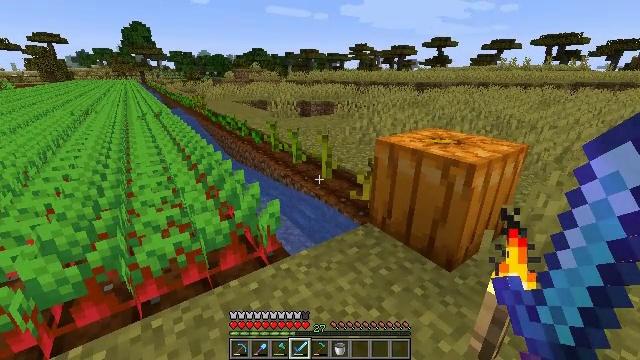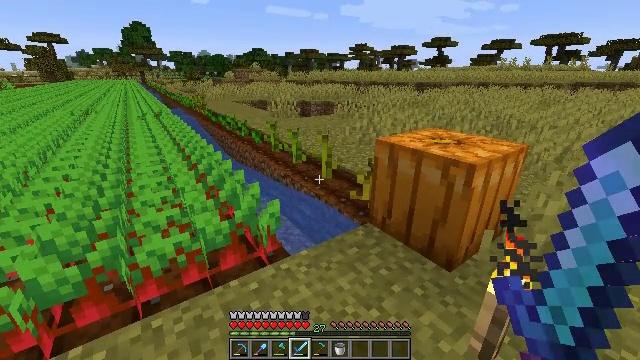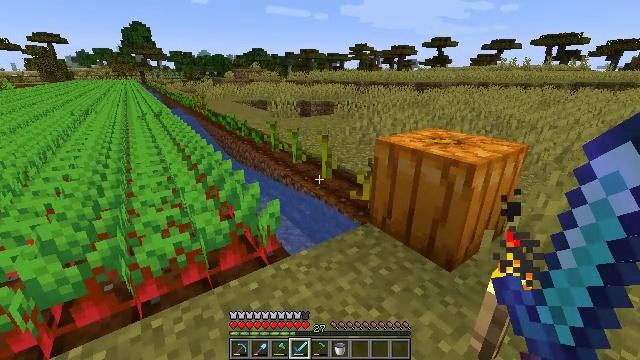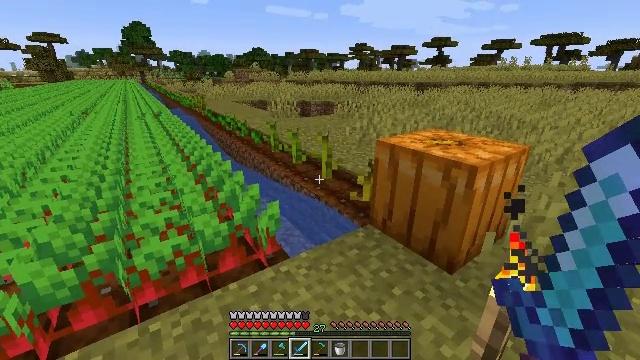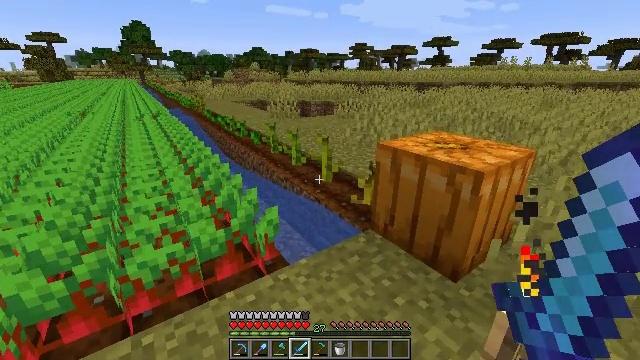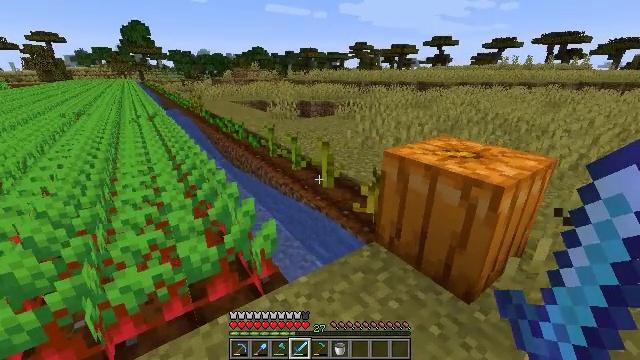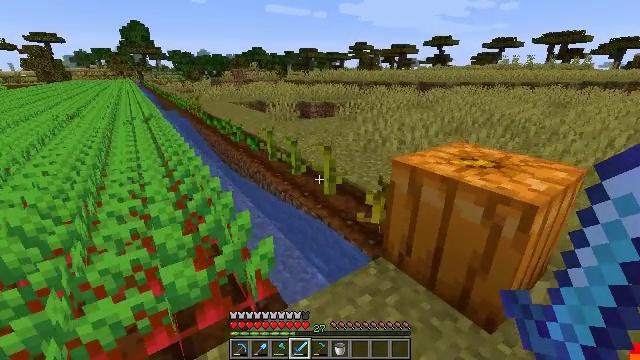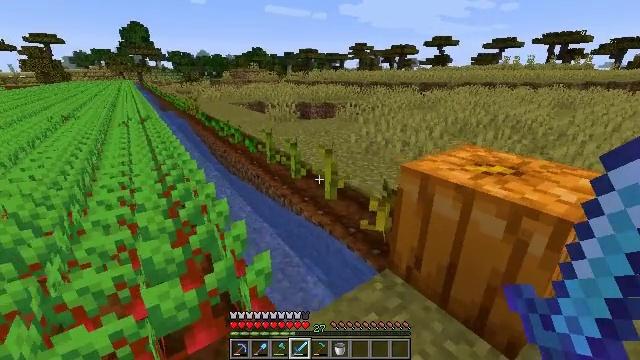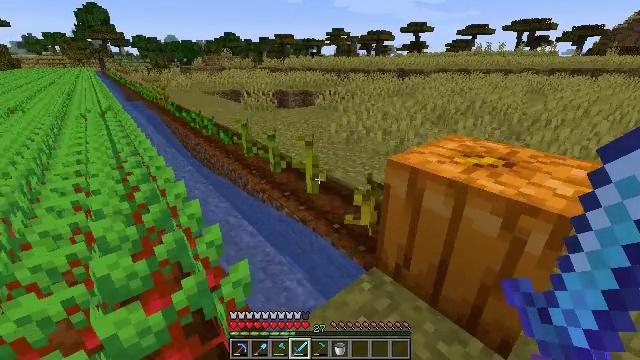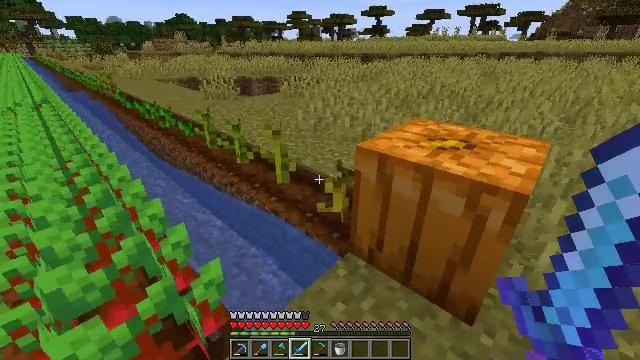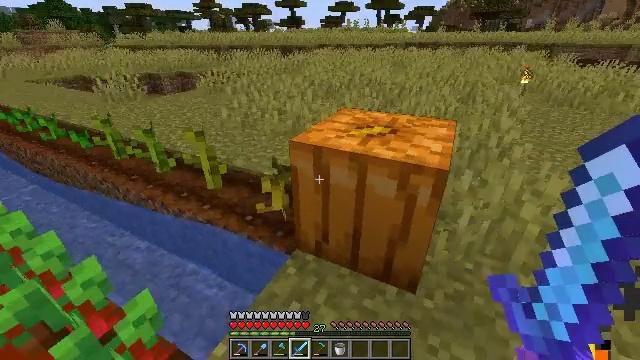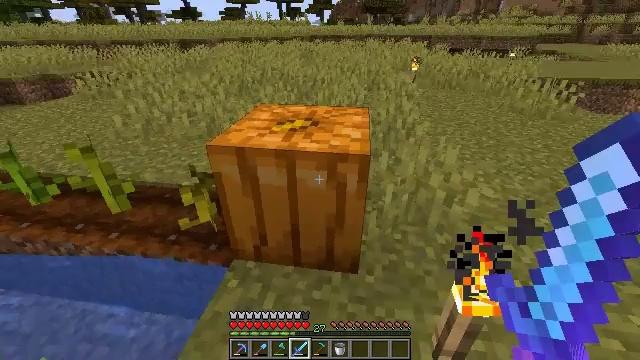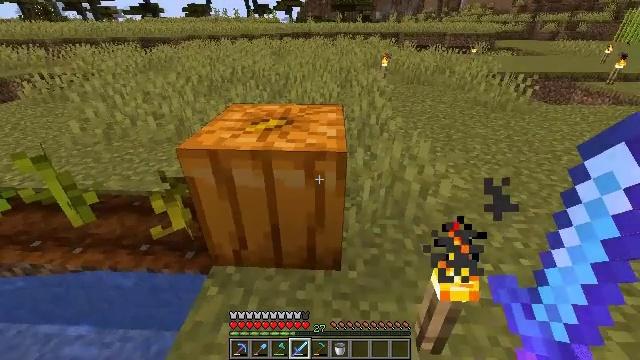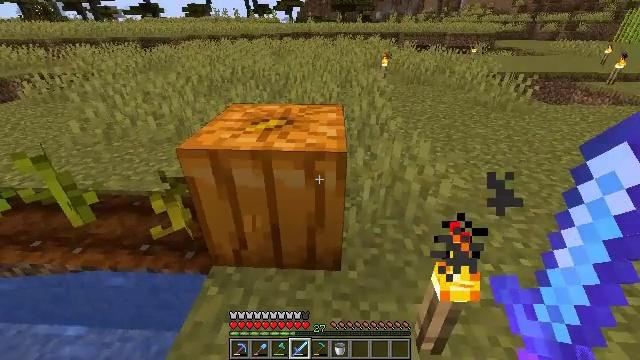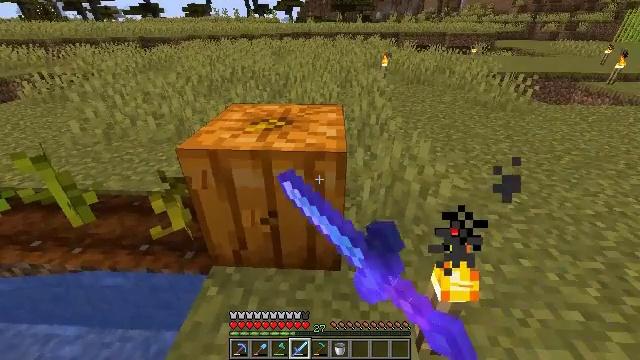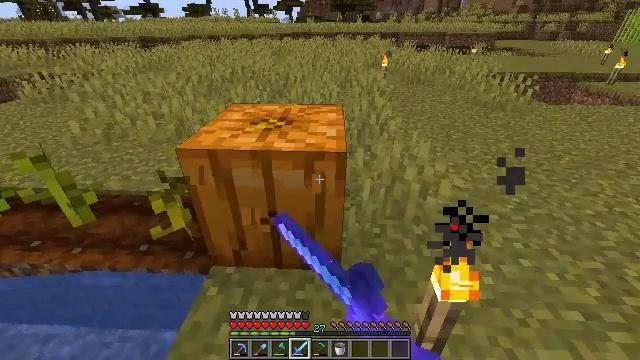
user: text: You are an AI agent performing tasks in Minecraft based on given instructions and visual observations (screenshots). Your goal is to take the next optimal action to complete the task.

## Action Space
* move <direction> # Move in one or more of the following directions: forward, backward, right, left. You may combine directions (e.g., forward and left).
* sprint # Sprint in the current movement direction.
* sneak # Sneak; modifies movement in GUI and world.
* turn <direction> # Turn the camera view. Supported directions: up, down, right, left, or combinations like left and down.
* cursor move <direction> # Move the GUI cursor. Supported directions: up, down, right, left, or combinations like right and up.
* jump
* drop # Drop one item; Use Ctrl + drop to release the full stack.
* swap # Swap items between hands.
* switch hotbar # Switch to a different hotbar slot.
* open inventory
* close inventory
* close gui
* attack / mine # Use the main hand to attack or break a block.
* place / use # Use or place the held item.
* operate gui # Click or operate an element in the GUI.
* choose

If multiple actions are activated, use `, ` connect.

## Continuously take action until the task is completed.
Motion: motion action
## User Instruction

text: Mine the pumpkin from the ground.
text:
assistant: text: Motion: no_op
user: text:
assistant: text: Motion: no_op
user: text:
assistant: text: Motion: move forward
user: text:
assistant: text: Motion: move forward
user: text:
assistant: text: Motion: move forward
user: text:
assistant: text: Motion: move forward
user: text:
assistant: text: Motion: move forward
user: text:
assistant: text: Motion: turn right and down
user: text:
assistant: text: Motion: turn right and down
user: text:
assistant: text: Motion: turn right and down
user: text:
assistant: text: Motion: turn right and down
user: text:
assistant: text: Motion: turn right
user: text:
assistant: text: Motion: attack / mine
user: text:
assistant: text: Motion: attack / mine
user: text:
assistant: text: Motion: attack / mine
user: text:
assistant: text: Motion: attack / mine
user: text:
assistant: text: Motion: attack / mine
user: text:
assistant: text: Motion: attack / mine
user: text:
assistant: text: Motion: attack / mine
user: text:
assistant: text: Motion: attack / mine
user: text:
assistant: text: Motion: attack / mine
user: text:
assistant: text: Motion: attack / mine
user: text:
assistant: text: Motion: attack / mine
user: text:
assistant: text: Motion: attack / mine
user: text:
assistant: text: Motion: attack / mine
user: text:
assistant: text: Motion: attack / mine
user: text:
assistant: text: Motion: attack / mine
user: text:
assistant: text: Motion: attack / mine
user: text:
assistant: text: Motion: attack / mine
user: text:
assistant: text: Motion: attack / mine